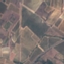
Label: PermanentCrop